Field crop: maize
Growth stage: 2
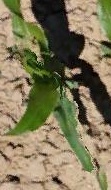
Species: maize